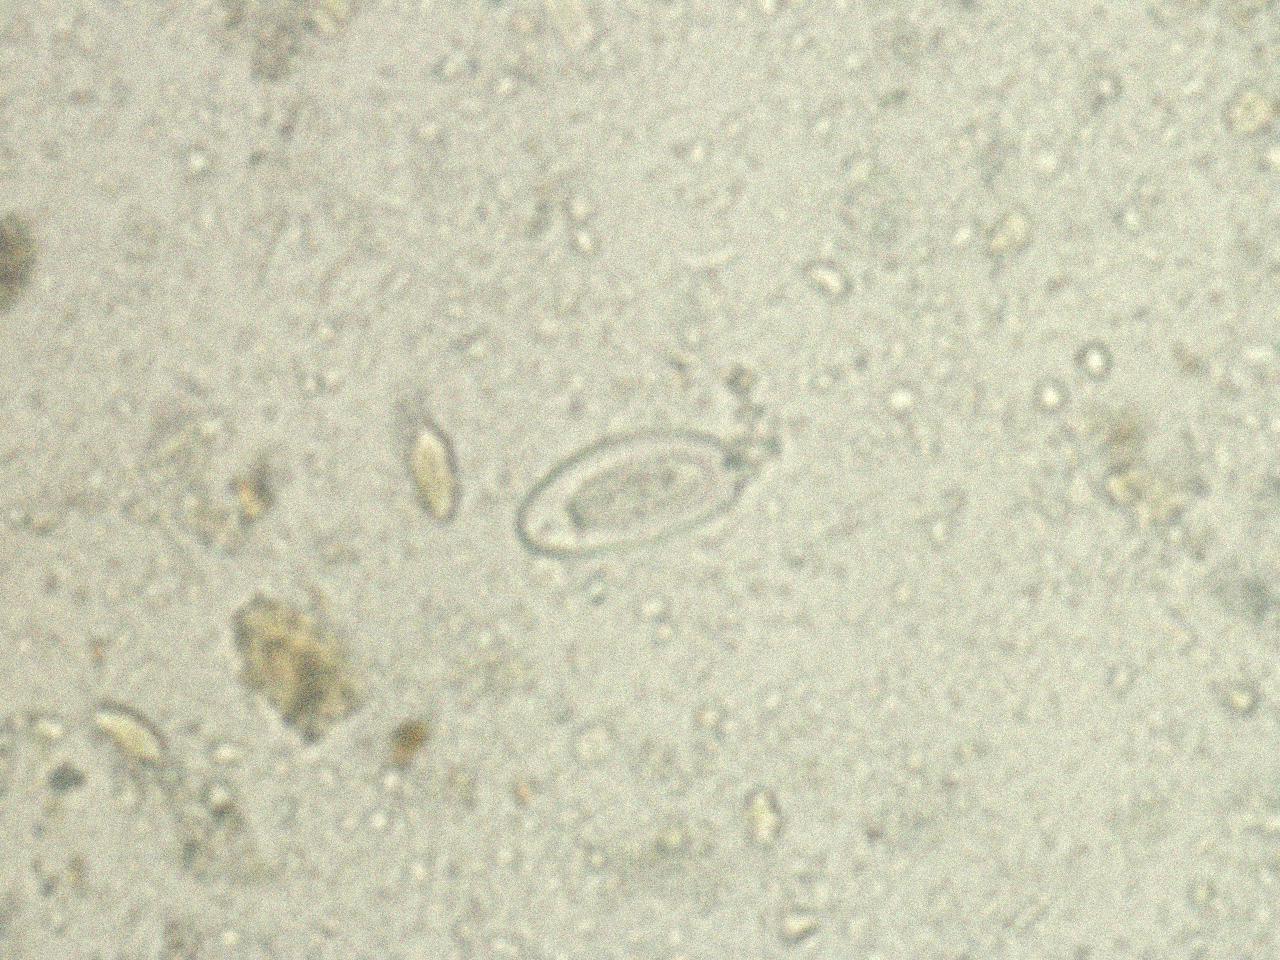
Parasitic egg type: Enterobius vermicularis